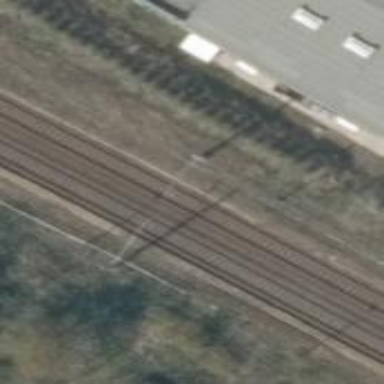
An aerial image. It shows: Milestone along the railway track with catenary mast.